Interaction volume radius: 10 \u00c5
Interaction volume height: 50 \u00c5
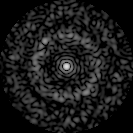
Disorder parameter: 0.8501